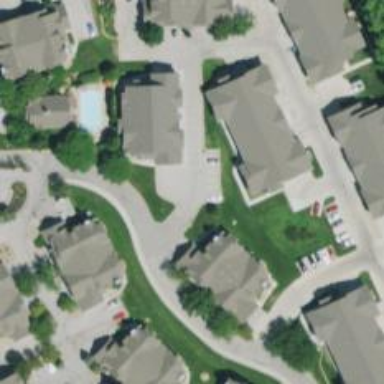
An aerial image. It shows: Living street.